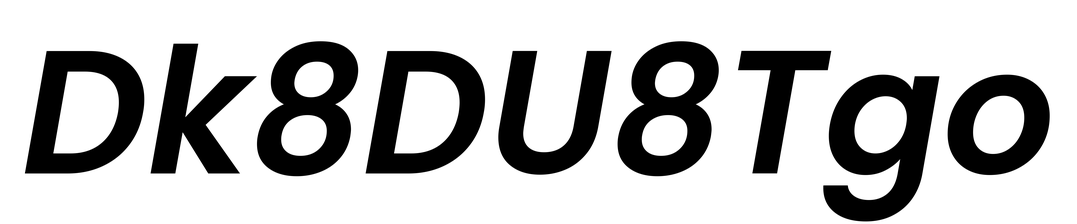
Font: Poppins-SemiBoldItalic